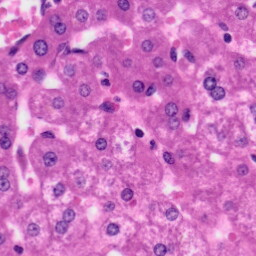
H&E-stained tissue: Liver